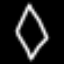
Label: diamond